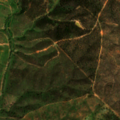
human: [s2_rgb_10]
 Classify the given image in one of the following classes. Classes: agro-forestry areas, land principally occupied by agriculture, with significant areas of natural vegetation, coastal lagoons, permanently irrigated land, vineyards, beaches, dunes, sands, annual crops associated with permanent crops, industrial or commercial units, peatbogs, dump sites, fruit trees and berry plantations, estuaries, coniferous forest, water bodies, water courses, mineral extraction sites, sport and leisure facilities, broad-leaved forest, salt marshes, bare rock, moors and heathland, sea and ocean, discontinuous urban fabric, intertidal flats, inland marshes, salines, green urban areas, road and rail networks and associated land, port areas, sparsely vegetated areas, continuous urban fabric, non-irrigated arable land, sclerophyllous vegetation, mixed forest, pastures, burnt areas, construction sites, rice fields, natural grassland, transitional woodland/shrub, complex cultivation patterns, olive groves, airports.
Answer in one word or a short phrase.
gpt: agro-forestry areas, broad-leaved forest, coniferous forest, transitional woodland/shrub